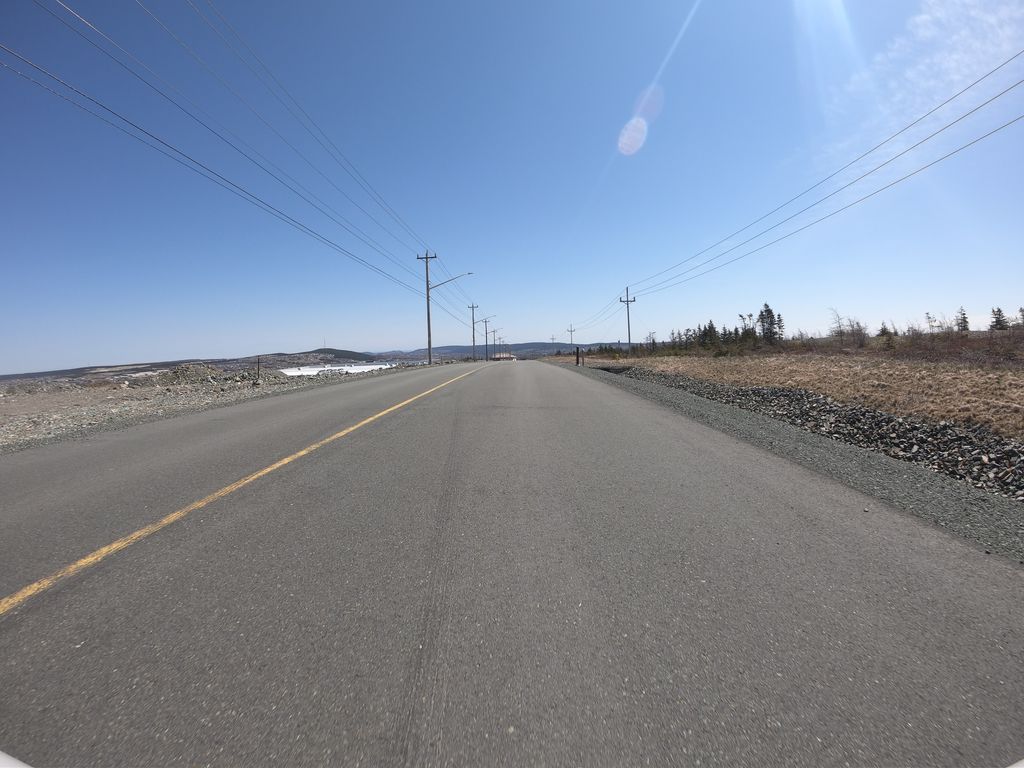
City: st_johns